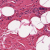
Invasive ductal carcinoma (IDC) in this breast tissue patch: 0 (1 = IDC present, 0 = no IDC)